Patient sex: F
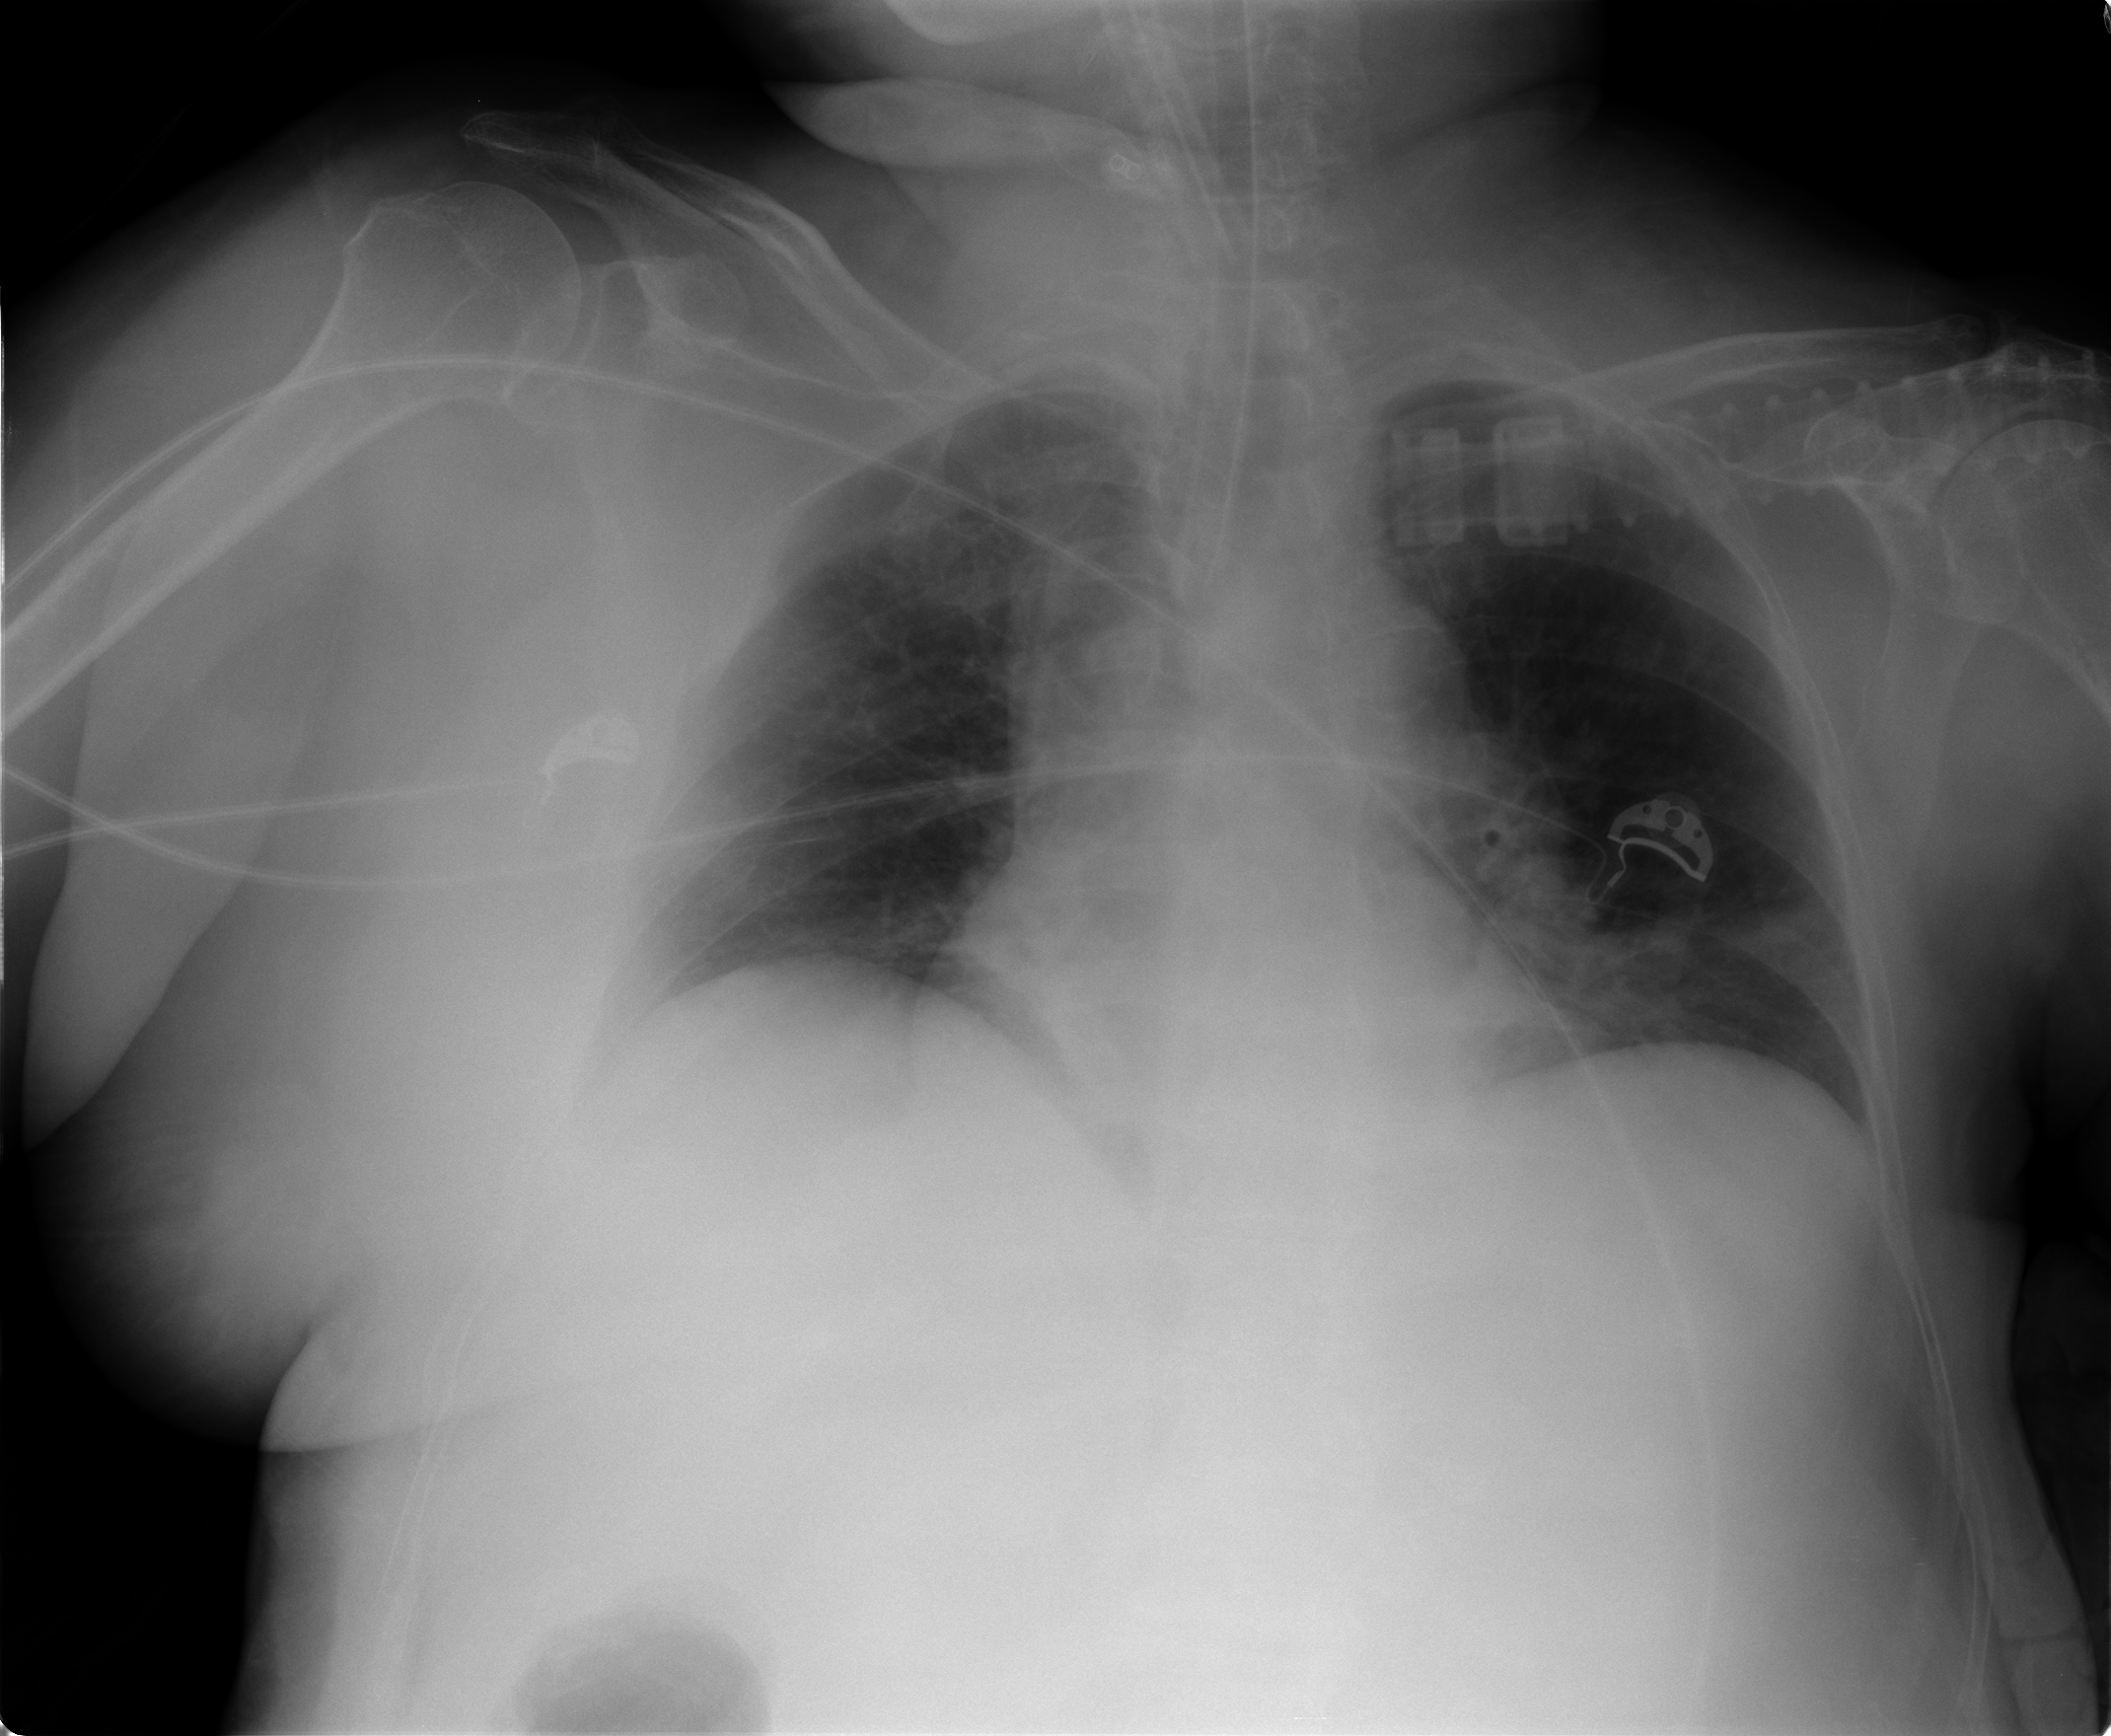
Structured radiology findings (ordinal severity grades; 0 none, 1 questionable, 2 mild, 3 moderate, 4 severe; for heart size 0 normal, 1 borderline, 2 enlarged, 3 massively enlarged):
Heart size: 2
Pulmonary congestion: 2
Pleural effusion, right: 0
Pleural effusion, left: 0
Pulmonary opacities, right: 0
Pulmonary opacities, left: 0
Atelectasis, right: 1
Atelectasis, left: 2